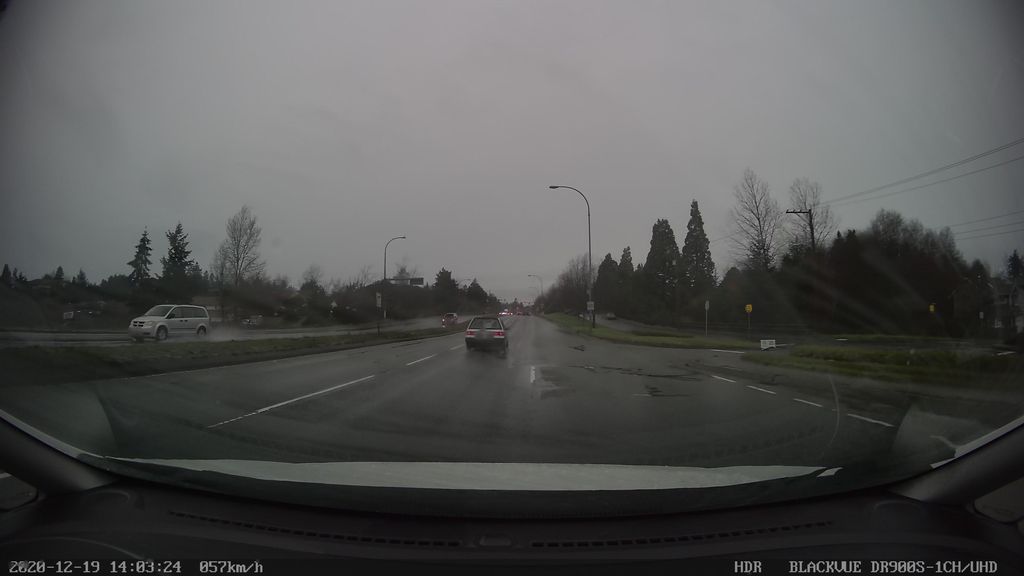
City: victoria